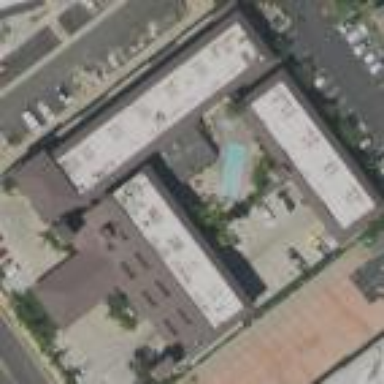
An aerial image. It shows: Motel building.